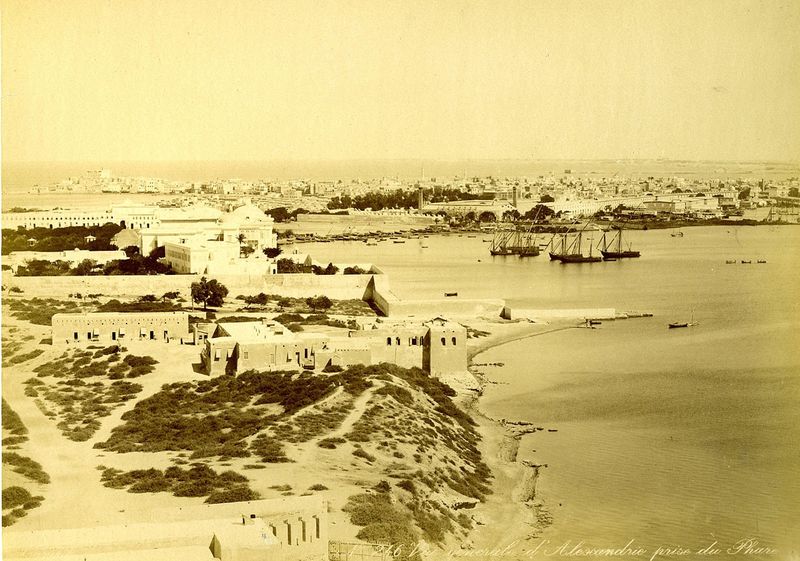
Titel: No. 246 Vue generale d&#x2019;Alexandrie prise du Phare
Künstler: George Zangaki
Standort: Hamburg
Institution: Museum für Kunst und Gewerbe Hamburg
Schlagwörter: stadt, segelboot, ort, segelschiff, dorf, hafen, foto, fotografie, photographie, stadtansicht, photo, albumin, lichtbild, reisefotografie, alte stadtansicht, segeljacht, segelyacht, alte ansicht, schwarzweißpositivverfahren, silbersalzverfahren, schwarzweißfotografie, reisephotographie, albuminpapier